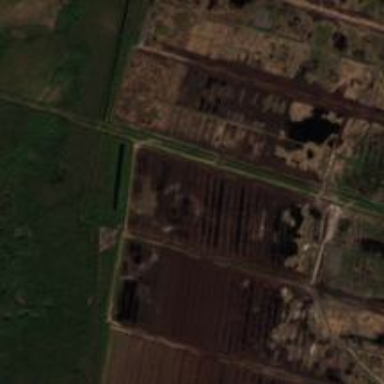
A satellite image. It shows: Peat cutting area.